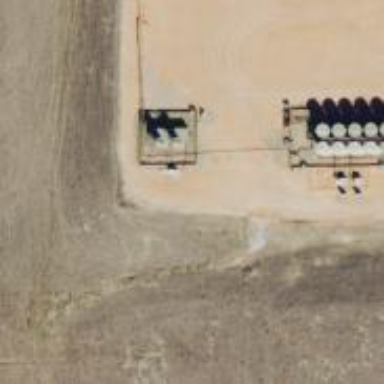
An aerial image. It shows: Storage tank that is man-made.